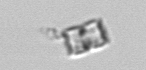
Label: Bacillariophyceae_morphotype1